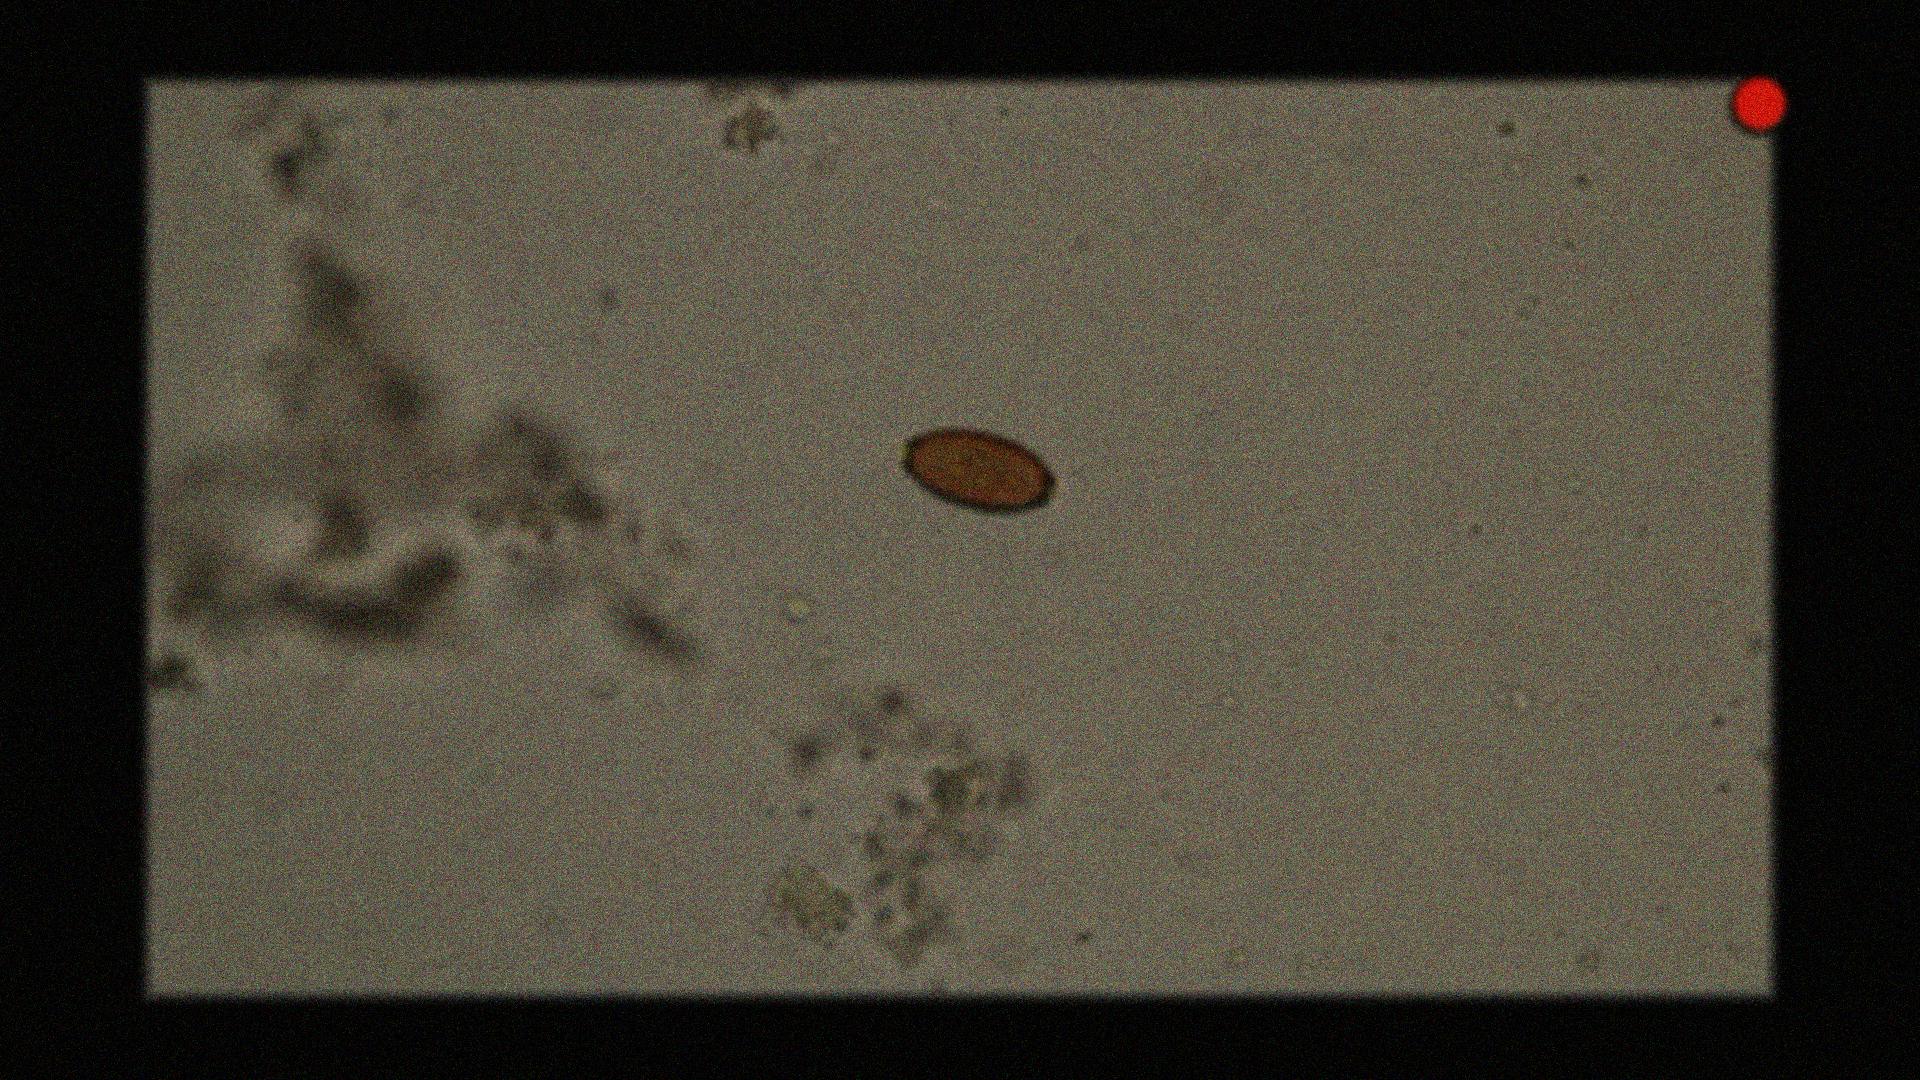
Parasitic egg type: Trichuris trichiura